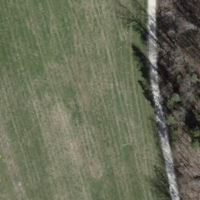
EUNIS habitat code: 52
Species observed at this site:
Cardamine heptaphylla
Hippocrepis emerus
Melittis melissophyllum